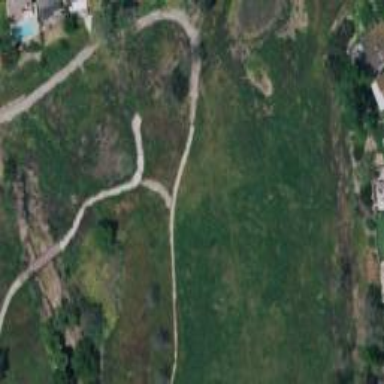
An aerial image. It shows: Service road designated as golf cart path.